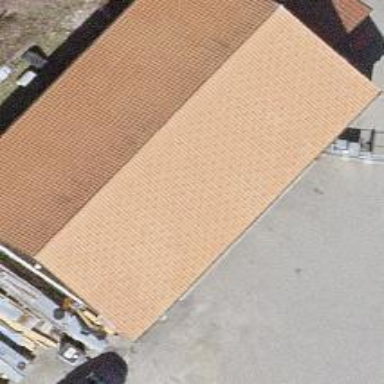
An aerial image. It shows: Building with gabled red roof and brown walls.